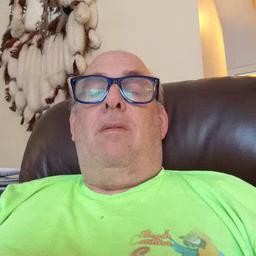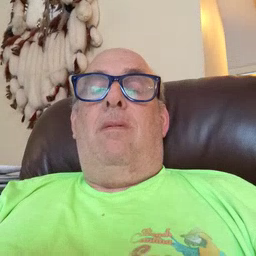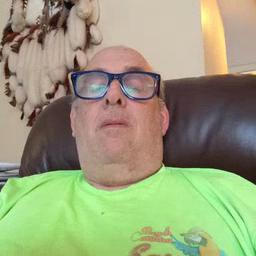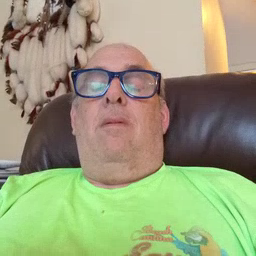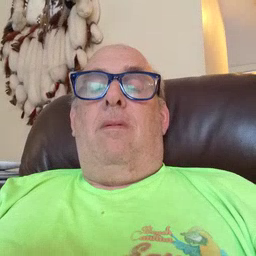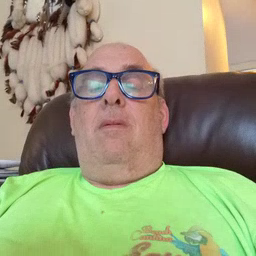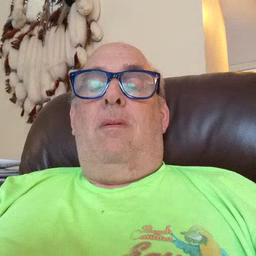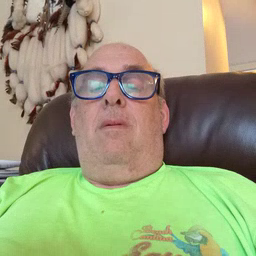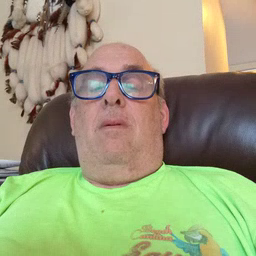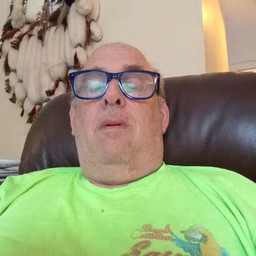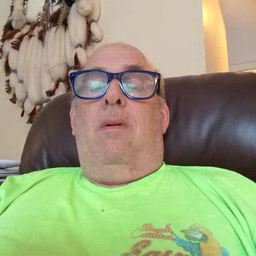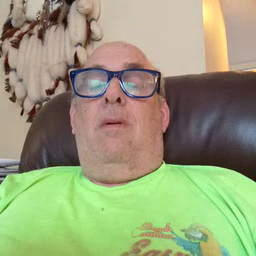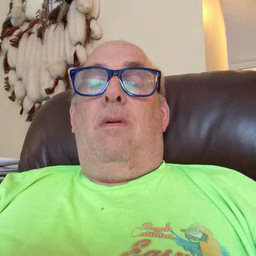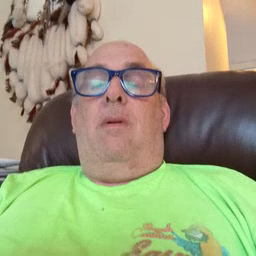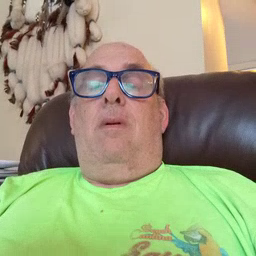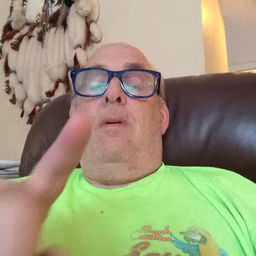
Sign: lamp